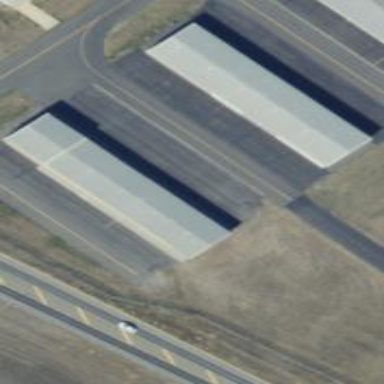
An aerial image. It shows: Building designed as airport hangar.